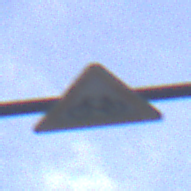
Verkehrszeichen: RadverkehrRechts
Umgebung: Outdoor, Urban
Tageszeit: SunriseSunset
Wetter: PartlyCloudy
Licht: Natural
Jahreszeit: NotSpecified
Kontrast: MediumContrast